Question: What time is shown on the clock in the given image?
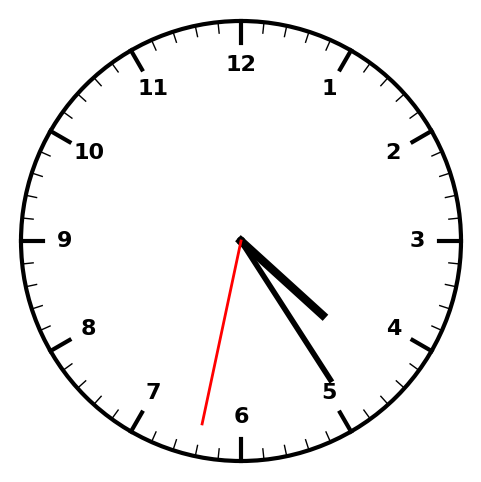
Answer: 04:24:32